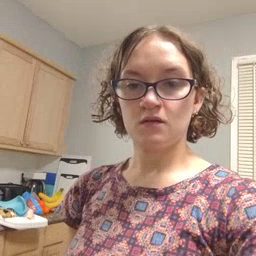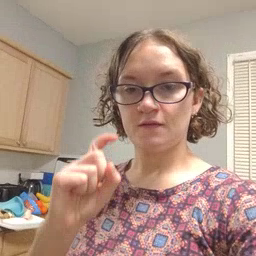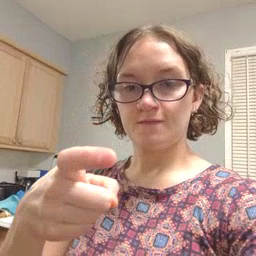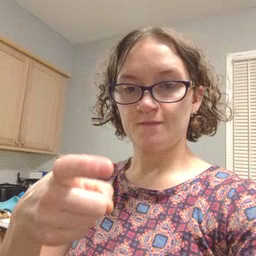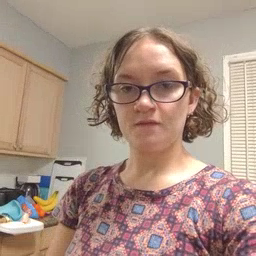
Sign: gift